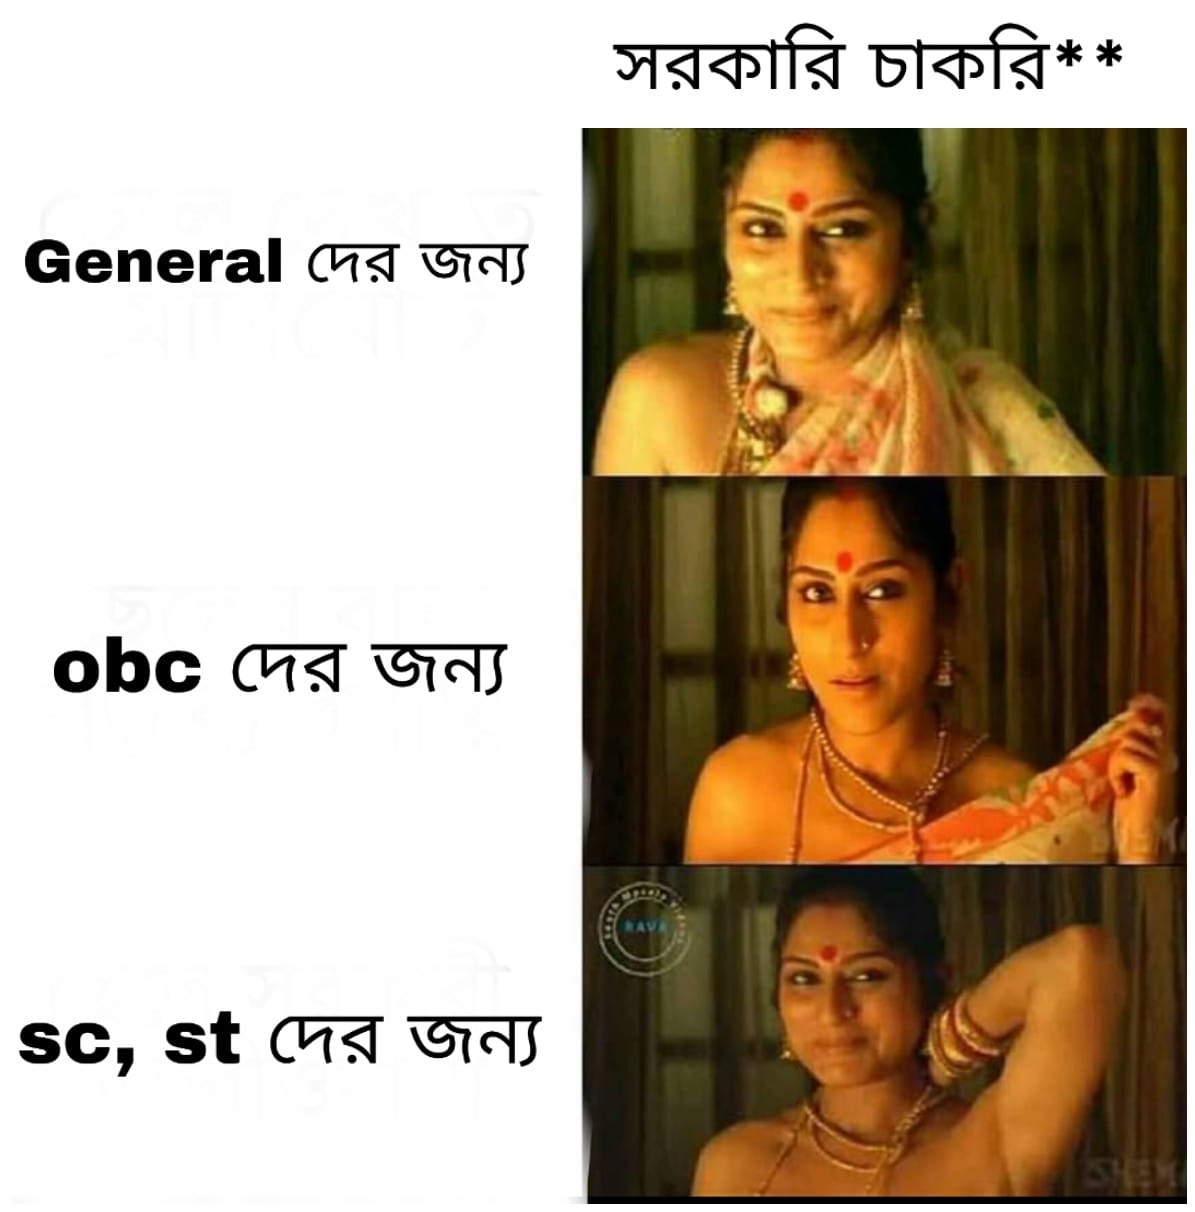
Caption: সরকারি চাকরি **     General দের জন্য    Obc দের জন্য     sc , st দের জন্য
Label: hate